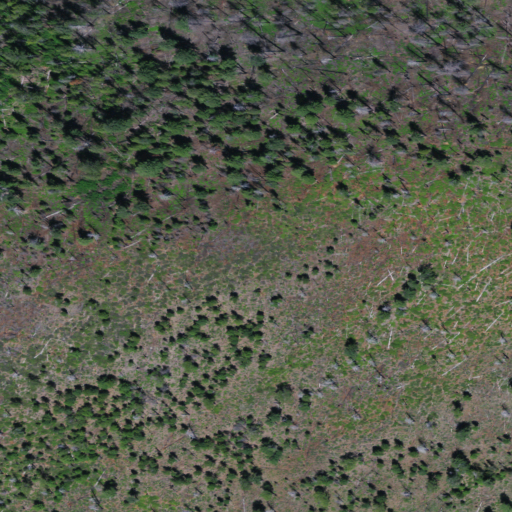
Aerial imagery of mountain in Oregon named Granite Butte containing shrub, evergreen forest, and grassland